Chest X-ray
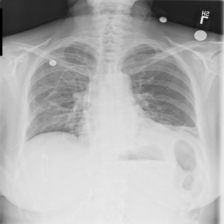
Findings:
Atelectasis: negative
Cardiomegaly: negative
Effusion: negative
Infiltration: negative
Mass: negative
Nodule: negative
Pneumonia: negative
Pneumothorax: negative
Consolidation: negative
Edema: negative
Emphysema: negative
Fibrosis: negative
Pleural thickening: negative
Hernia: negative